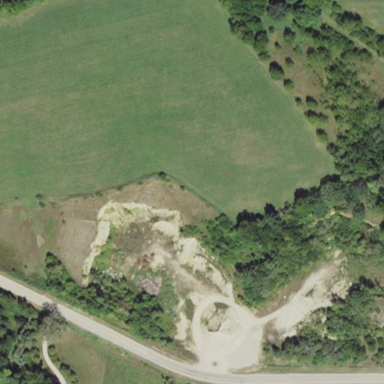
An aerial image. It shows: Quarry area.